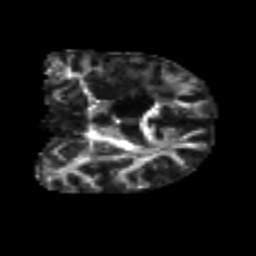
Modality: FA
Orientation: coronal
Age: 57
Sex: male
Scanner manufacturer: siemens
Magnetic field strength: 3 T
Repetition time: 4.987 s
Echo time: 0.0792 s